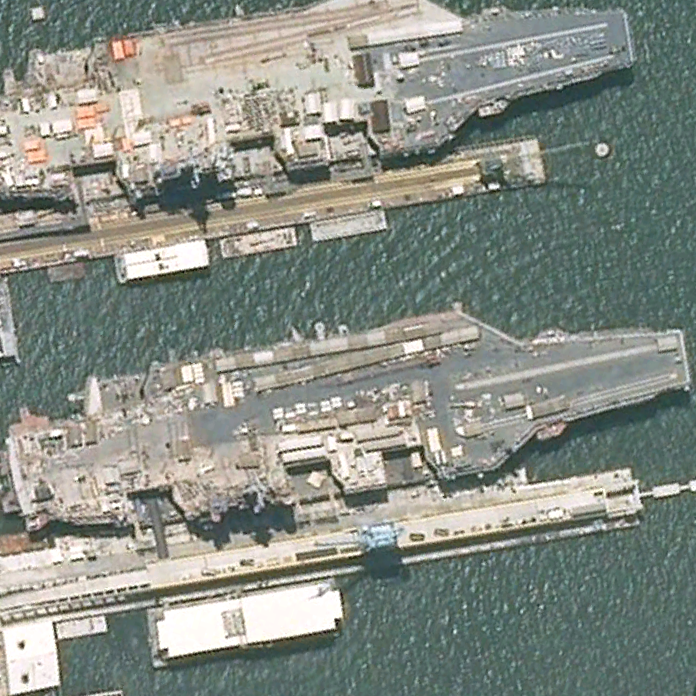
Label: aircraft_carrier